Question: I am showing images on gridview. it works fine if i have 4,8,12,16 and so on images but when i have images more or less then 4,8,12 then i cant click on them. if i have 6 images then i can click on 4 images but i cant click on 5th and 6th image.
this is my tableview code
'''
- (UITableViewCell *)tableView:(UITableView *)tableView_p cellForRowAtIndexPath:(NSIndexPath *)indexPath {
static NSString *hlCellID = @"hlCellID";
UITableViewCell *hlcell = [tableView_p dequeueReusableCellWithIdentifier:hlCellID];
if(hlcell == nil) {
hlcell = [[[UITableViewCell alloc]
initWithStyle:UITableViewCellStyleDefault reuseIdentifier:hlCellID] autorelease];
hlcell.accessoryType = UITableViewCellAccessoryNone;
hlcell.selectionStyle = UITableViewCellSelectionStyleNone;
}
int section = indexPath.section;
NSMutableArray *sectionItems = [sections objectAtIndex:section];
int n = [sectionItems count];
int i=0,i1=0;
while(i<n){
int yy = 4 +i1*74;
int j=0;
for(j=0; j<4;j++){
if (i>=n) break;
NSLog(@"Counter i %d , j %d , n %d ",i,j, n);
Item *item = [sectionItems objectAtIndex:i];
CGRect rect = CGRectMake(16+75*j, yy, 65, 65);
UIButton *button=[[UIButton alloc] initWithFrame:rect];
[button setFrame:rect];
//UIImage *buttonImageNormal=[UIImage imageNamed:item.image];
UIImage *buttonImageNormal = item.savedImage;
[button setBackgroundImage:buttonImageNormal forState:UIControlStateNormal];
[button setContentMode:UIViewContentModeCenter];
NSString *tagValue = [NSString stringWithFormat:@"%d%d", indexPath.section+1, i];
button.tag = [tagValue intValue];
//NSLog(@"....tag....%d", button.tag);
[button addTarget:self action:@selector(buttonPressed:) forControlEvents:UIControlEventTouchUpInside];
[hlcell.contentView addSubview:button];
[button release];
/*UILabel *label = [[[UILabel alloc] initWithFrame:CGRectMake((75*j)-4, yy+44, 80, 12)] autorelease];
label.text = item.title;
label.textColor = [UIColor blackColor];
label.backgroundColor = [UIColor clearColor];
label.textAlignment = UITextAlignmentCenter;
label.font = [UIFont fontWithName:@"ArialMT" size:12];
[hlcell.contentView addSubview:label];
*/
i++;
}
i1 = i1+1;
}
return hlcell;
}
'''

'''
- (void)loadView {
[super loadView];
sections = [[NSMutableArray alloc] init];
imagesPath = [[NSMutableArray alloc] init];
for(int s=0;s<1;s++) { // 4 sections
sectionPattern = [[NSMutableArray alloc] init];
for(int i=0;i<9+3;i++) { // 12 items in each section
NSLog(@"Loop First %d",i);
//Here i am allocating images to sectionPattern and than in sections and using it later in above code
NSLog(@"Loop OUt %d",i);
}
[sections addObject:sectionPattern];
}
}
- (NSInteger)tableView:(UITableView *)tableView numberOfRowsInSection:(NSInteger)section {
return 1;
}
'''
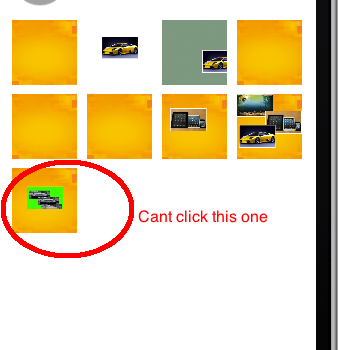
Answer: It is a bit hard to say without more of your code, but you should make sure that you are returning a correct value in '- (NSInteger)numberOfRowsInSection:(NSInteger)section'